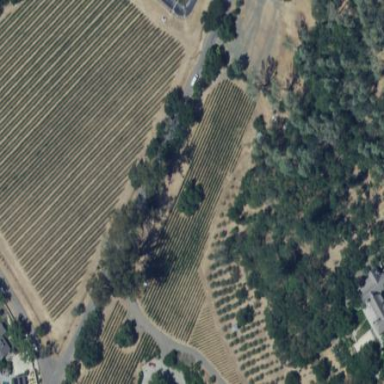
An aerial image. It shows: Vineyard with wine grapes as the main crop.